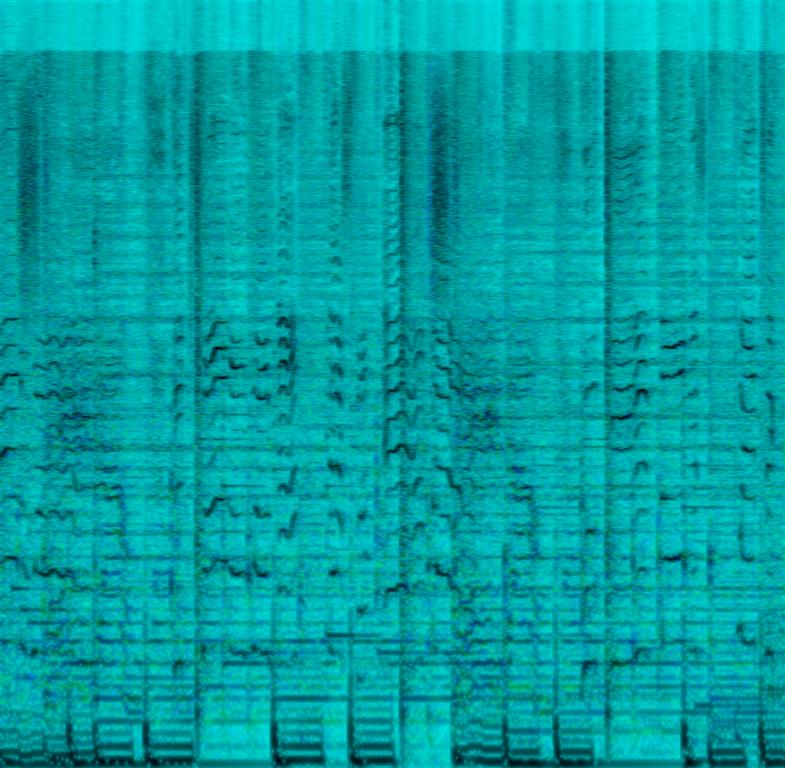
This pop song features a female voice singing the main melody. Female voices sing backing vocals in between lines at the beginning. After three bars, the female voices sing in harmony with the main voice. This is accompanied by programmed percussion playing a simple beat. The snare is played on the third count of every bar. Synth strings play an epic style melody in the background. The bass plays the root notes of the chords. A piano plays a descending run in the first bar. The mood of this song is romantic. This song can be played in a romantic movie.